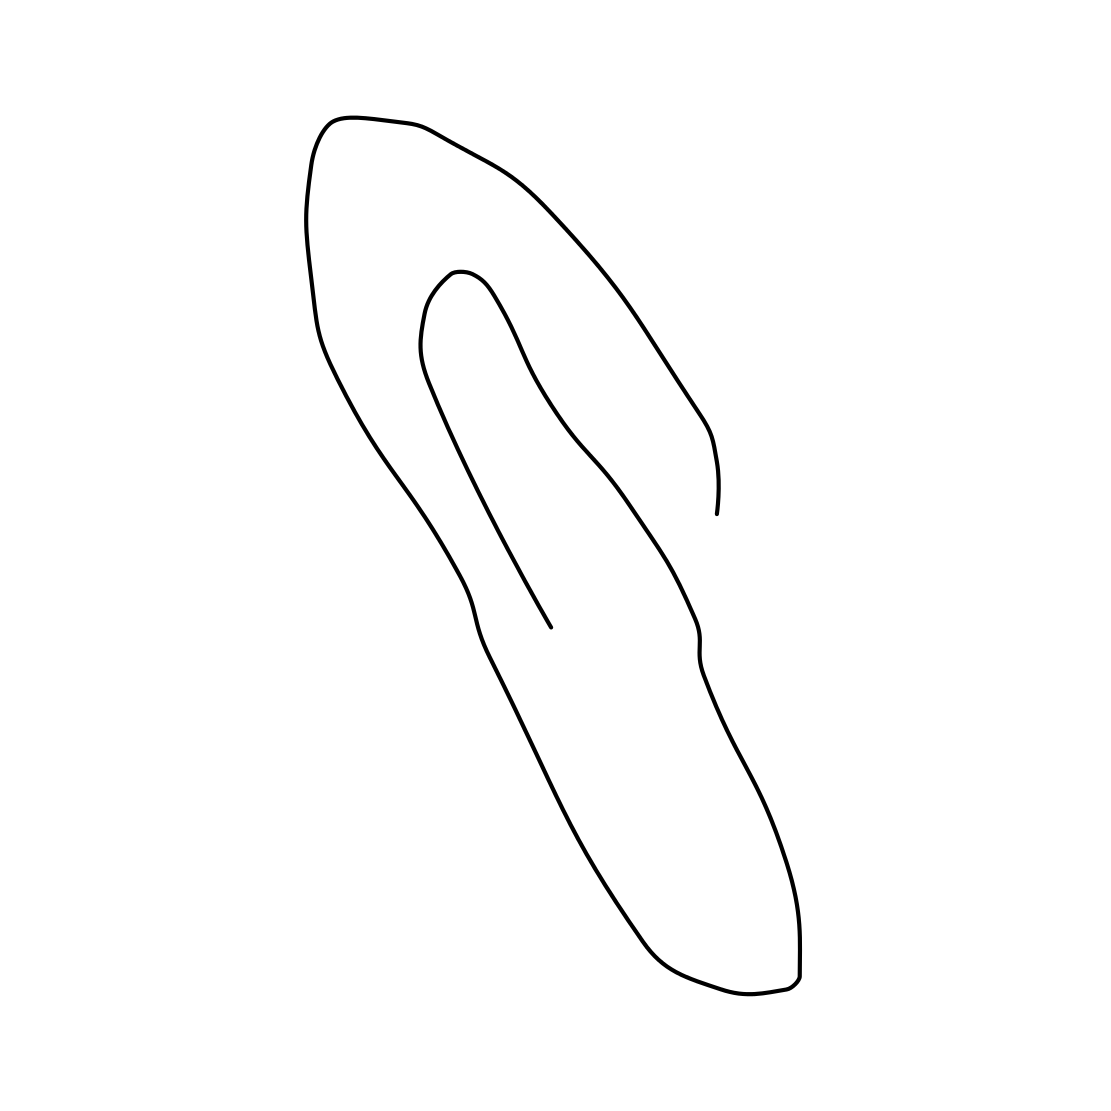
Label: paper clip